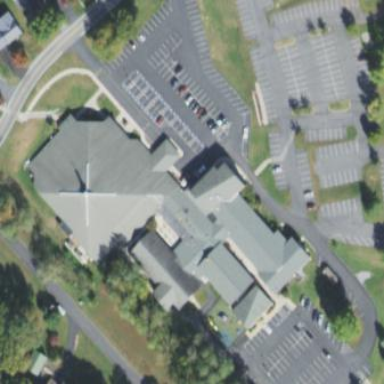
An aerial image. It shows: Building that serves as place of worship.